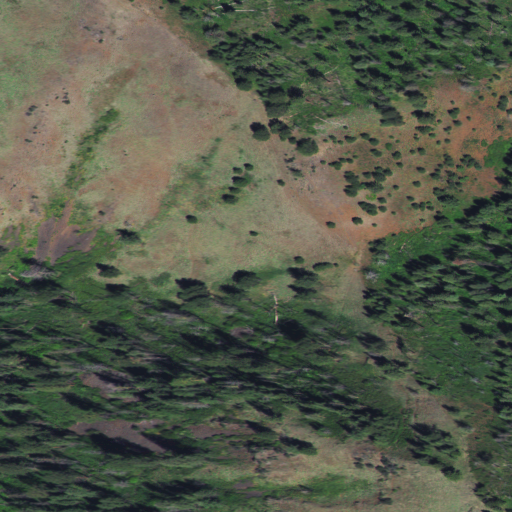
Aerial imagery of gap in Idaho named Big Canyon Saddle containing shrub, evergreen forest, and grassland